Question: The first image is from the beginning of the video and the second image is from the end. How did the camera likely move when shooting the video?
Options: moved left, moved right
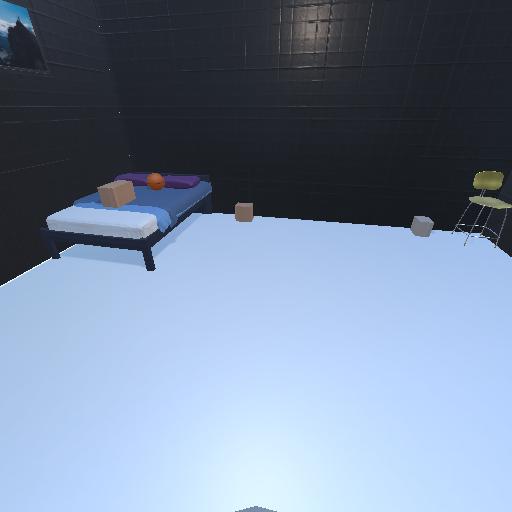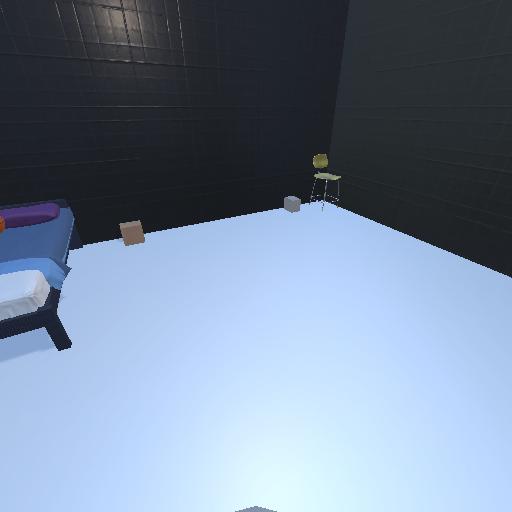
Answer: moved left